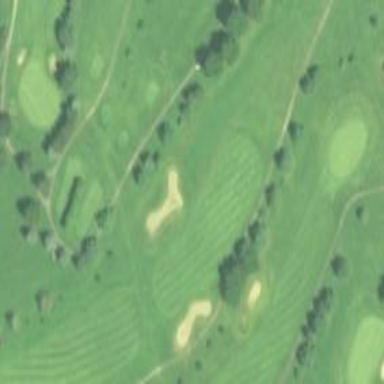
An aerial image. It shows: Golf rough area.